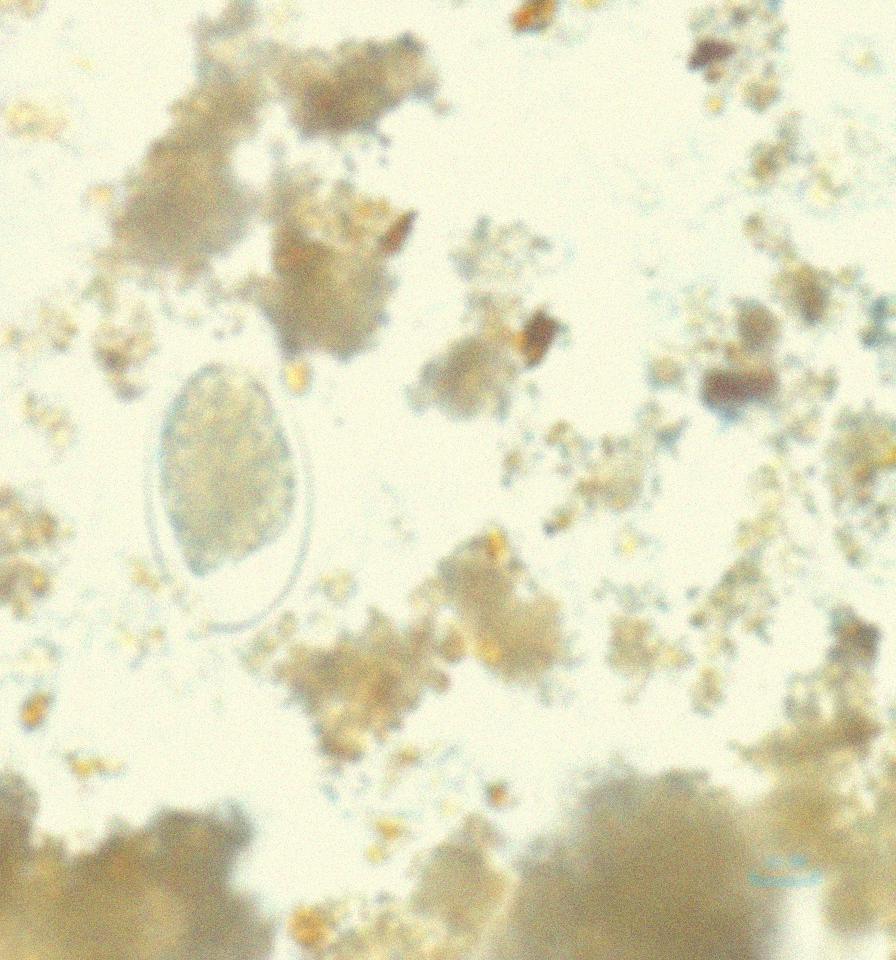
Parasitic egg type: Hookworm egg